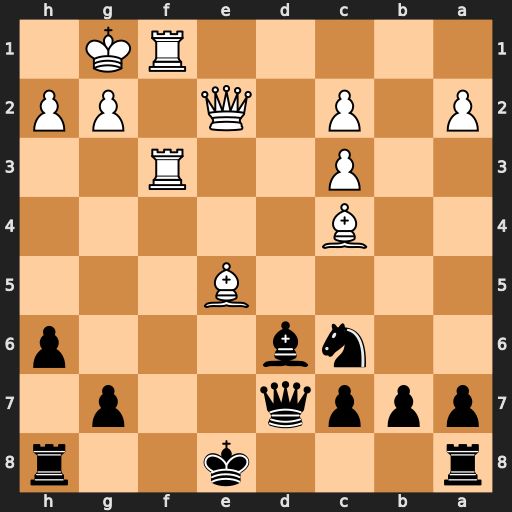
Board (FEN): r3k2r/pppq2p1/2nb3p/4B3/2B5/2P2R2/P1P1Q1PP/5RK1
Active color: b
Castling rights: kq
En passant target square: -
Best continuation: Nxe5 Rf7 Qg4